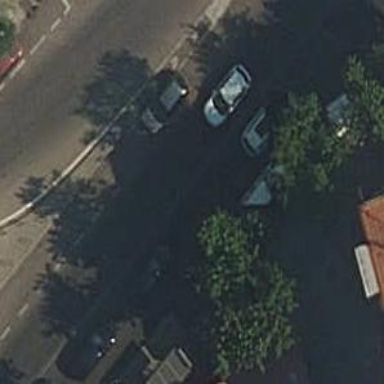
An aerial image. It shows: Taxi stand.